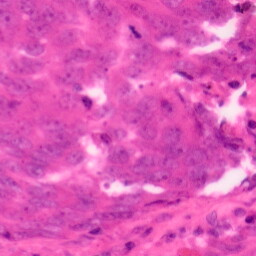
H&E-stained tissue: Colon